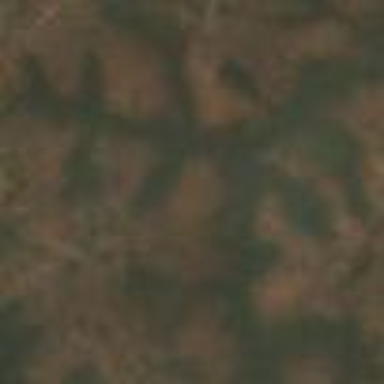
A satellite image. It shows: Forest area.